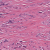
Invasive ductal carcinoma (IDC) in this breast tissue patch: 1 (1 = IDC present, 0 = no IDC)